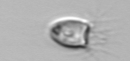
Label: Balanion